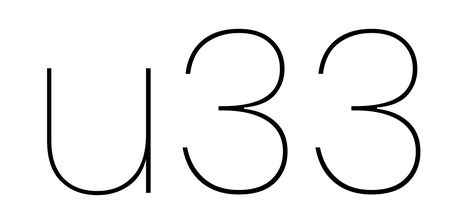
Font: Poppins-Thin